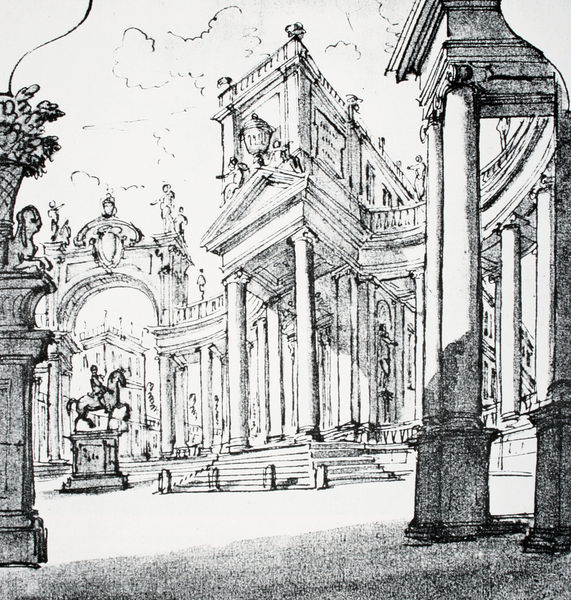
Titel: Cortile regio, Königlicher Hof
Künstler: Filippo Juvarra
Standort: Torino
Institution: Museo Civico
Schlagwörter: baum, dunkel, feder, himmel, mann, schatten, weiß, wolken, bäume, dreieck, grau, hell, laterne, licht, schmuck, schwarz, skizze, säule, säulen, zeichnung, gebäude, haus, schloss, wolke, ornament, alt, architektur, barock, rahmen, sockel, stein, häuser, boden, figur, front, renaissance, schön, pferd, reiter, rund, skulptur, statue, vase, balkon, ansicht, bogen, fassade, perspektive, studie, giebel, grafik, graphik, hof, platz, rundbogen, treppe, treppen, arch, arches, architecture, column, columns, court, palace, soldier, stairs, steps, white, black, old, painting, lciht, vasen, aufgang, durchgang, stufe, stufen, plastik, podest, fein, galerie, halle, bögen, eingang, gang, treppenstufen, tusche, arkade, kolonnade, gefäß, offen, antike, durchblick, palast, laufgang, torbogen, balustrade, denkmal, schwarzweiss, schraffur, radierung, stich, bleistift, entwurf, ritter, architrav, arkaden, kapitelle, rom, kapitell, halbrund, dreiecksgiebel, wappen, stadttor, öffnung, gesims, statuen, flower, ionisch, portikus, antik, classical, cloud, clouds, greek, man, roman, sky, profan, rundbögen, building, trees, treppenstufe, baldachin, ballustrade, tempel, naturalistisch, entrance, plants, basis, postament, drawing, dresden, kupferstich, black and white, shadow, sketch, schaft, gezeichnet, durchbrochen, druch, monument, sculpture, standbild, aufsatz, marble, sphinx, sphynx, gebälk, reiterstandbild, triumphbogen, säulengang, federzeichnung, city, lights, bauplastik, basket, ancient, tympanon, architekturzeichnung, kollonade, kollonaden, attika, reiterdenkmal, froschperspektive, design, pediment, rome, treppenaufgang, kolonade, kulissen, ink, square, piranesi, piazza, schwarz/weiss, statues, plastz, horse, shading, pony, zwinger, pillar, s/w, ionic, wollken, interkolumni, tod im bett, tall, greco-roman, grand, fitter, rider, center, pillars, parthenon, capitals, reitr, yard, colorless, curved, forum, hand drawn, coulmn, monuments, stepssphinx, reinerstandbild